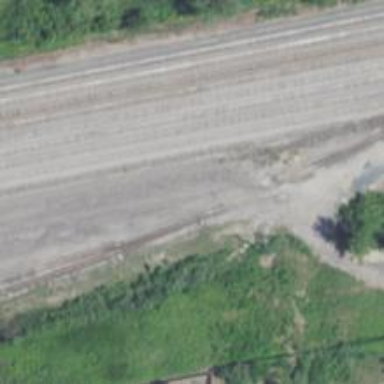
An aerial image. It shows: Disused railway yard.